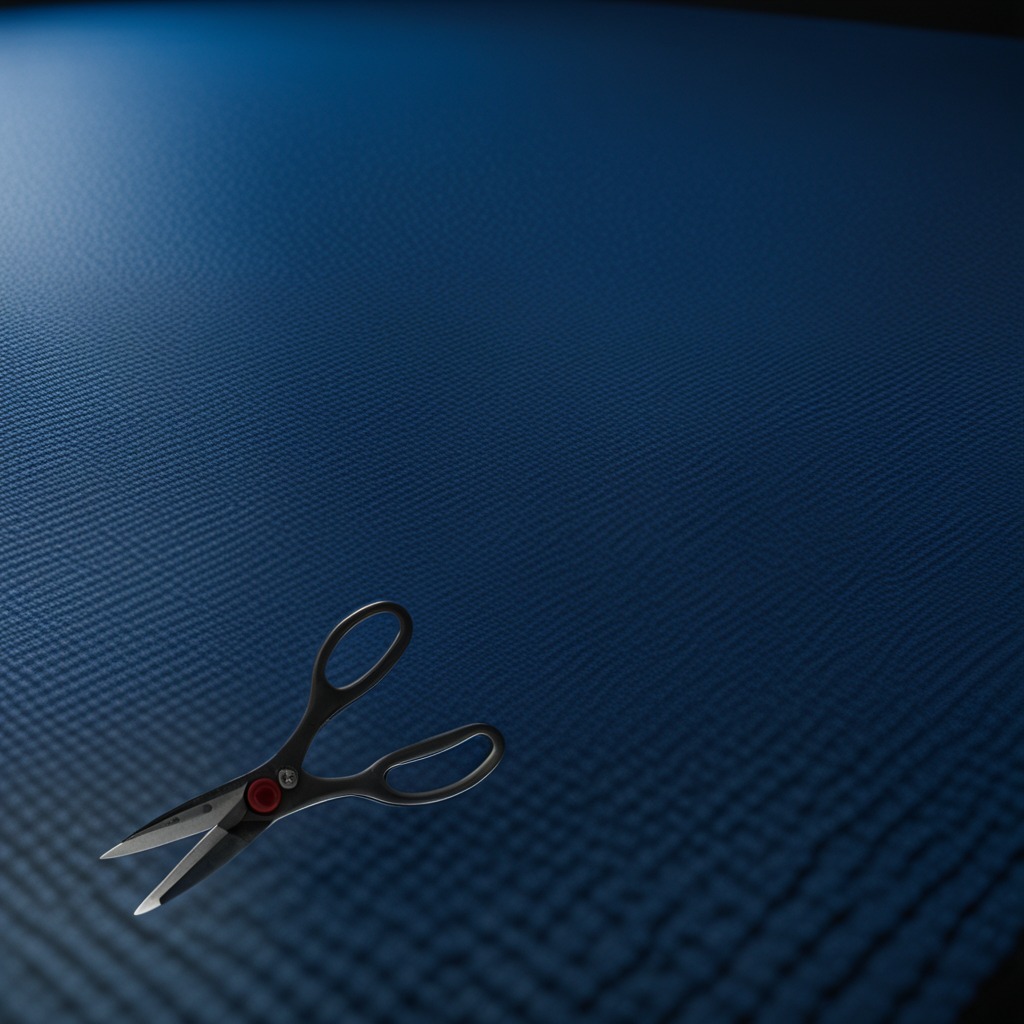
A scissor lies on the tabletop.